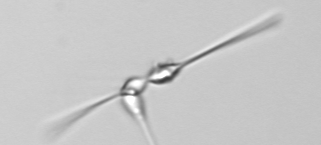
Label: Asterionellopsis_glacialis